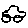
Label: car